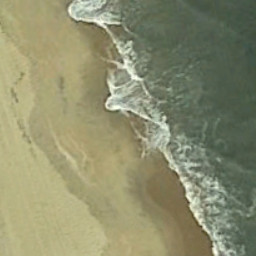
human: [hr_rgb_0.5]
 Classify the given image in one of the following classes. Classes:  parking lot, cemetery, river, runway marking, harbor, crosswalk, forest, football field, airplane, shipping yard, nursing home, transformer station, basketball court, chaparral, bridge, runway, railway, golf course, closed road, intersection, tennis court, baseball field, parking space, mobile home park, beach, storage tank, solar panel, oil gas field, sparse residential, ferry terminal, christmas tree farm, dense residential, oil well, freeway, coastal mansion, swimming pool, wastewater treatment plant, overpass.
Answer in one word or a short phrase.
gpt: beach